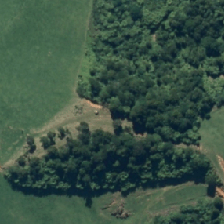
Land cover: indigenous_forest